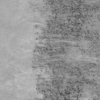
Label: not_dusty